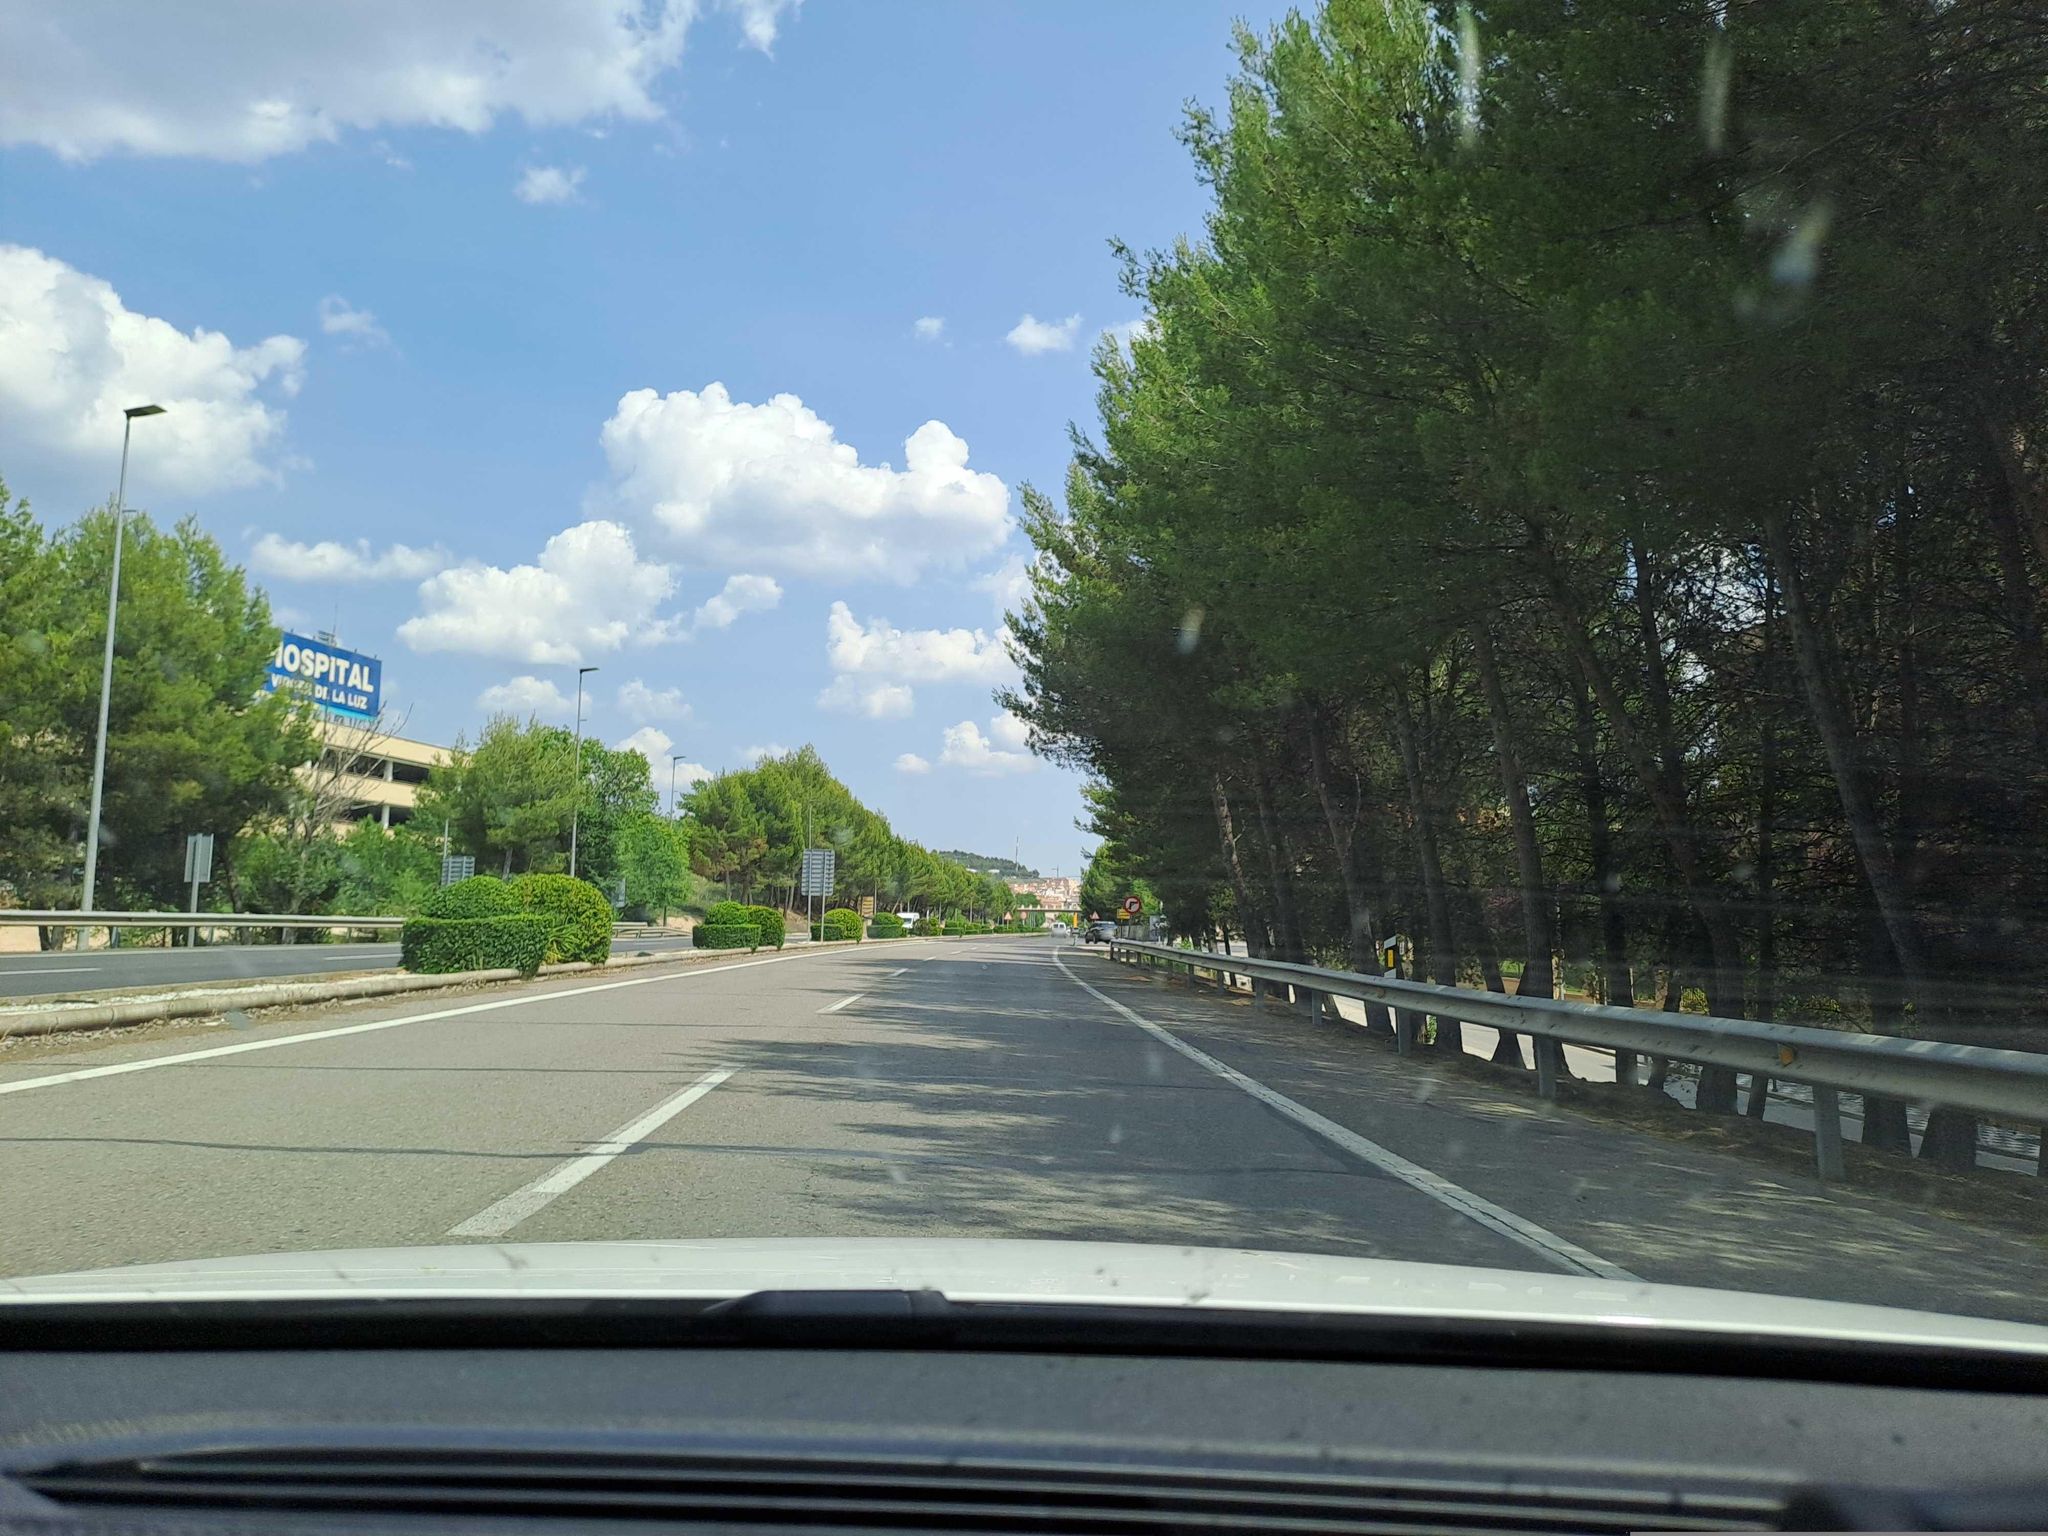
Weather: clear
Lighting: day
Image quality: good
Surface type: driving surface
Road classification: primary, motorway
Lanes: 2.0
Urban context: dense urban cluster
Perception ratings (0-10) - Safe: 3.45, Lively: 2.85, Beautiful: 5.89, Boring: 4.67, Depressing: 5.42, Wealthy: 7.16